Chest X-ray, AP view. Patient: 51 years old, sex M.
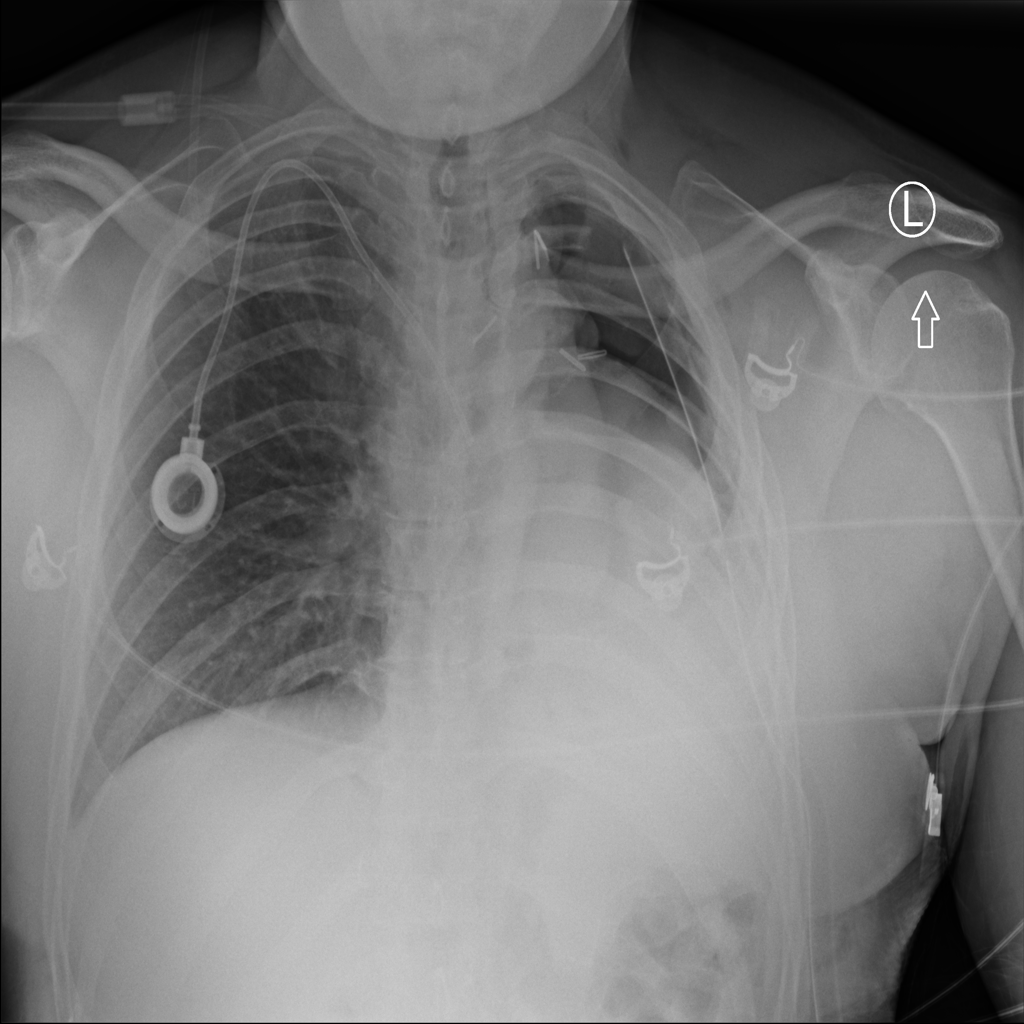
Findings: Effusion